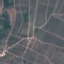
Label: PermanentCrop